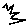
Label: zigzag